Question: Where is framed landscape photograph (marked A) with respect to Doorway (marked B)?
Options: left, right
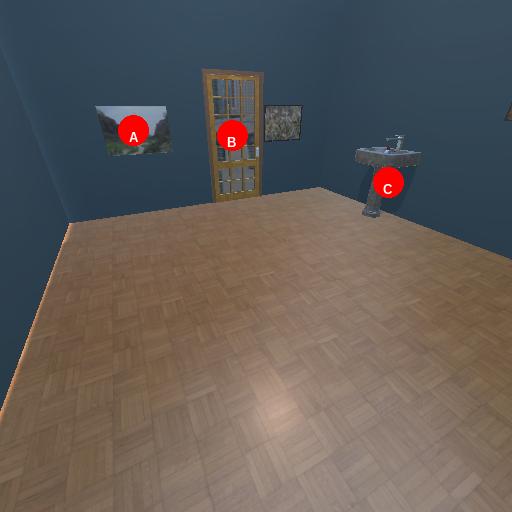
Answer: left